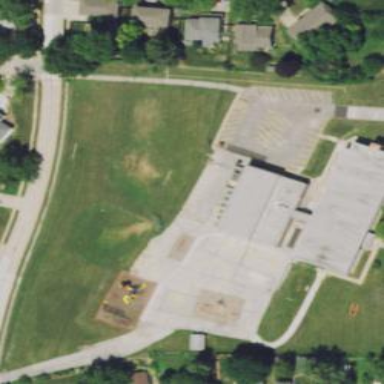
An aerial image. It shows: School building.